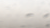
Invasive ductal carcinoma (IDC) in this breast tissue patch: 0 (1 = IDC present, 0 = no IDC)